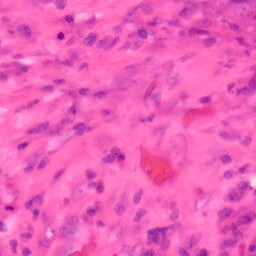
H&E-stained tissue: Colon